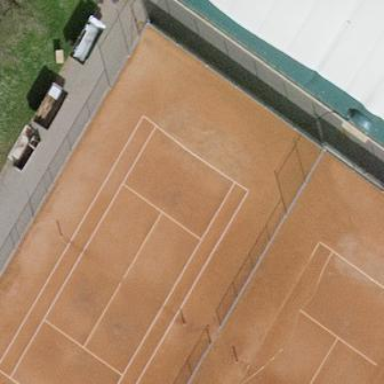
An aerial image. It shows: Tennis court in leisure pitch.